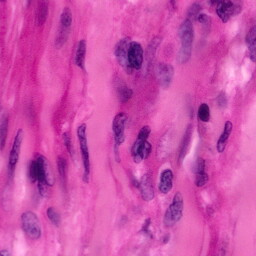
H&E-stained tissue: Pancreatic